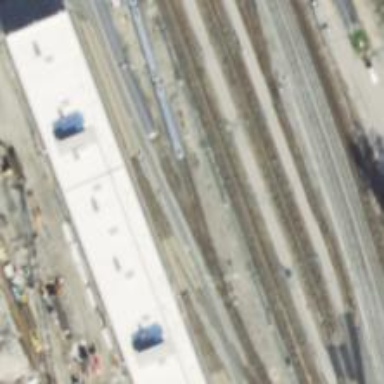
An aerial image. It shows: Electrified rail yard in service.